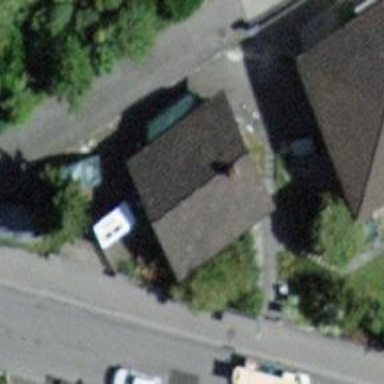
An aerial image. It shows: Garage.